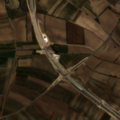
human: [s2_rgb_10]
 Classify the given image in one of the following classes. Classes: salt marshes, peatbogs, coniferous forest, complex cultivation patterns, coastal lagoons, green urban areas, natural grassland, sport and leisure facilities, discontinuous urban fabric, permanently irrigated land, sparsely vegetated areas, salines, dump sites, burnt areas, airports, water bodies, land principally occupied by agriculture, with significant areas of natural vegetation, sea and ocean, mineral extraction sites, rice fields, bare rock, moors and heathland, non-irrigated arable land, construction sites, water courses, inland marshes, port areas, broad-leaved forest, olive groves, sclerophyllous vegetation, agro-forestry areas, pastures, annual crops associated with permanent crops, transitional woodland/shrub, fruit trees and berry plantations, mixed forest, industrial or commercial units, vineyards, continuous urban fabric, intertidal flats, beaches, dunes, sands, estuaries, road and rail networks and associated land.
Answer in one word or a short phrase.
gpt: construction sites, non-irrigated arable land, vineyards